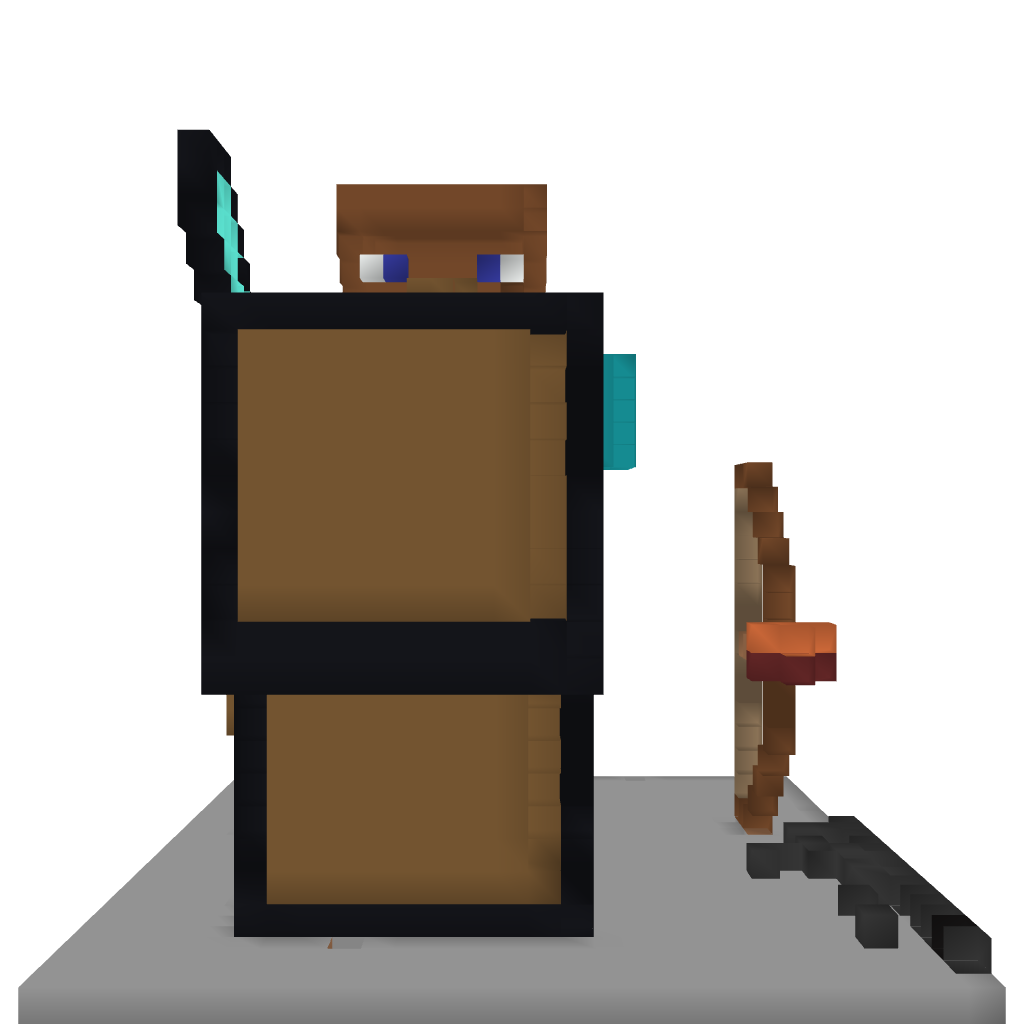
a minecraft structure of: Steve Holding a Sword [FIXED*]